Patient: sex M, age 68
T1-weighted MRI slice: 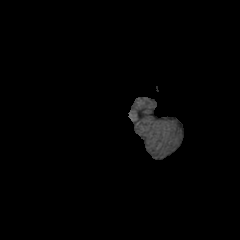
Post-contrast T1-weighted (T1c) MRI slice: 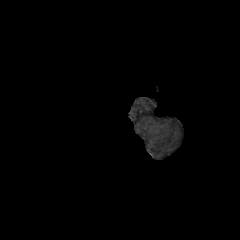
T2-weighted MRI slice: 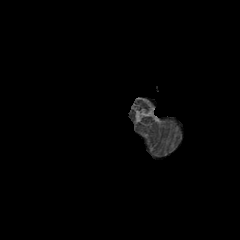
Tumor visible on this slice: no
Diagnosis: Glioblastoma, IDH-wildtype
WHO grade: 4